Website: apple
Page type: billing-address
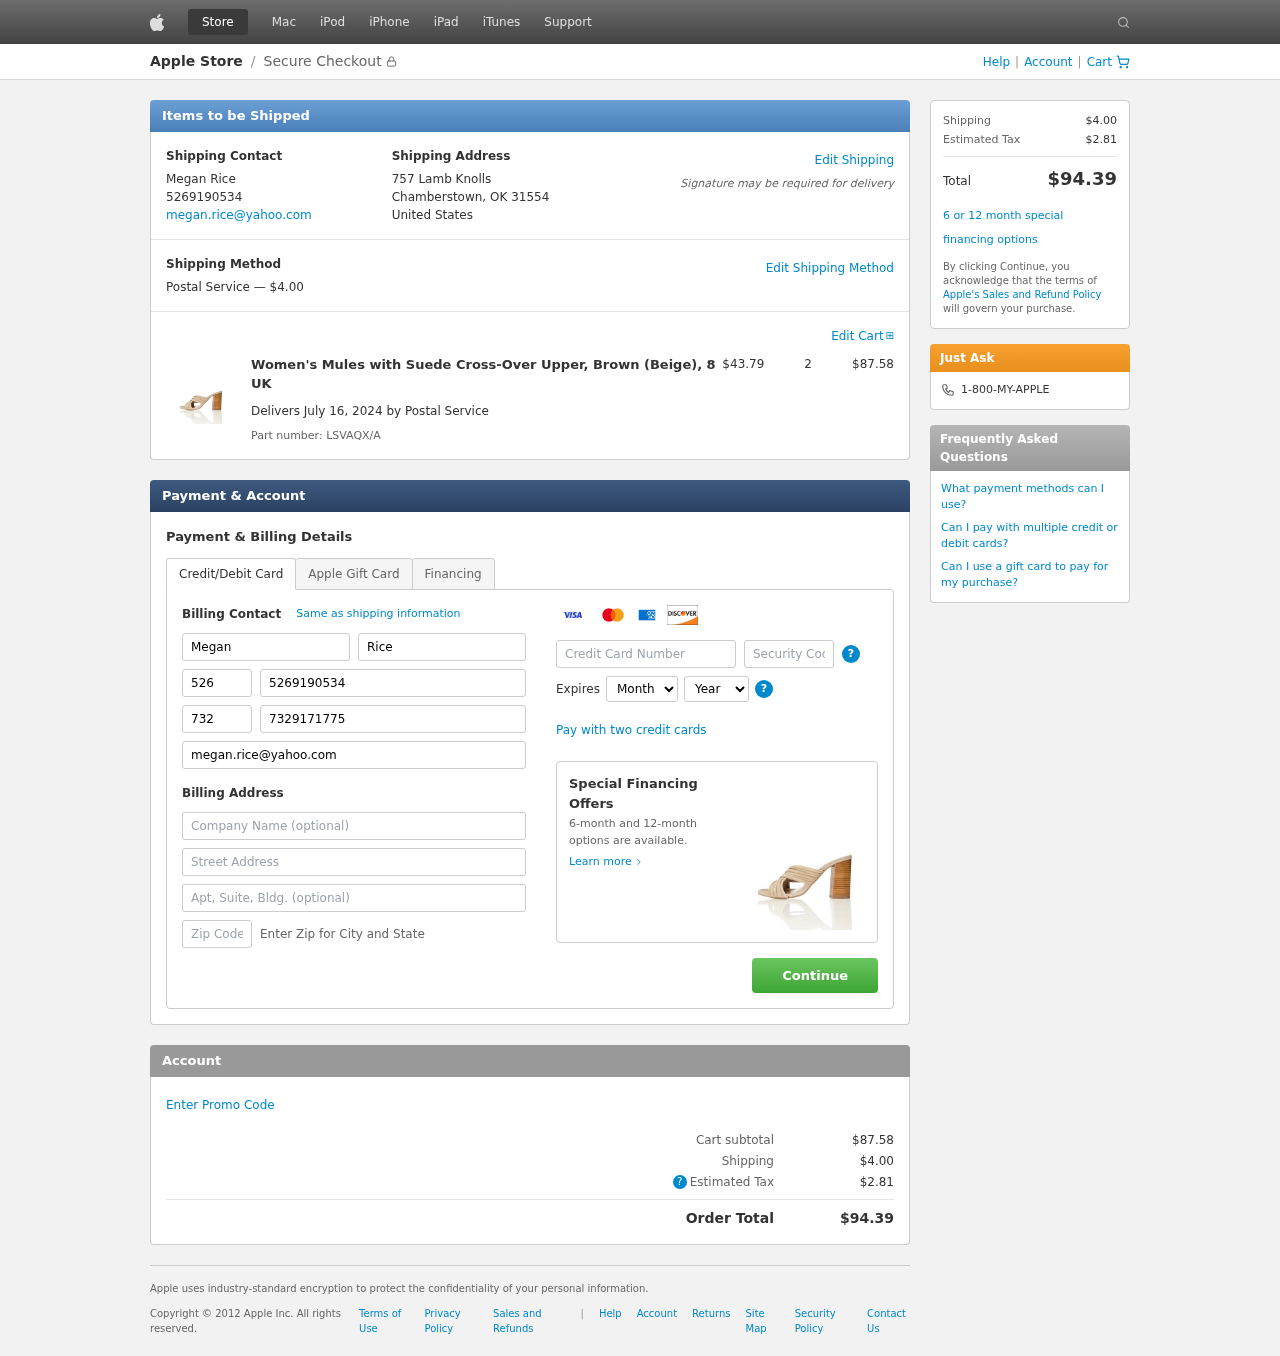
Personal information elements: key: PII_CARD_CVV
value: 653
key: PII_CARD_EXPIRY_MONTH
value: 03
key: PII_CARD_EXPIRY_YEAR
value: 26
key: PII_CARD_NUMBER
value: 4938 6551 3964 3944
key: PII_CITY_STATE_ZIP
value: Chamberstown, OK 31554
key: PII_COUNTRY
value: United States
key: PII_EMAIL
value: megan.rice@yahoo.com
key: PII_FIRSTNAME
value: Megan
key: PII_FULLNAME
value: Megan Rice
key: PII_LASTNAME
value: Rice
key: PII_PHONE
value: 5269190534
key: PII_PHONE_ALT
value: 7329171775
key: PII_PHONE_ALT_AREA
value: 732
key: PII_PHONE_AREA
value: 526
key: PII_POSTCODE2
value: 80471
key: PII_STREET
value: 757 Lamb Knolls
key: PII_STREET2
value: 2790 Mendoza Mountains Suite 110
Product elements: key: PRODUCT1_NAME
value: Women's Mules with Suede Cross-Over Upper, Brown (Beige), 8 UK
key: PRODUCT1_PRICE
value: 43.79
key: PRODUCT1_QUANTITY
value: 2
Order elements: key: ORDER_SHIPPING_COST
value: $4.00
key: ORDER_SUBTOTAL
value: $87.58
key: ORDER_DELIVERY_DATE
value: July 16, 2024
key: ORDER_PART_NUMBER
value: LSVAQX/A
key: ORDER_TAX
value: $2.81
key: ORDER_TOTAL
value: $94.39